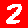
Digit: 2